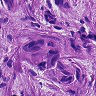
Metastatic tissue present: yes